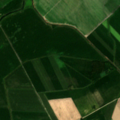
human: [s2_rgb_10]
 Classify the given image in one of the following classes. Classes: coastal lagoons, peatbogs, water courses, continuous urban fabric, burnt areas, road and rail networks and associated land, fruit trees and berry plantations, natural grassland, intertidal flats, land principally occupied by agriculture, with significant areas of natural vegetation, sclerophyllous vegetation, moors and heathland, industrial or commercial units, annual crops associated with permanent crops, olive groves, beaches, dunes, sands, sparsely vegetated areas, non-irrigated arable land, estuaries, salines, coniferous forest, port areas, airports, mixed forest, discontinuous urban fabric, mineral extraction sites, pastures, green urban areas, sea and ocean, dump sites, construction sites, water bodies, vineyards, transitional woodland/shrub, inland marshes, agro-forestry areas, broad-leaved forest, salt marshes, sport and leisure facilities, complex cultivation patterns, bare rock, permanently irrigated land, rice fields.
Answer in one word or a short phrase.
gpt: non-irrigated arable land